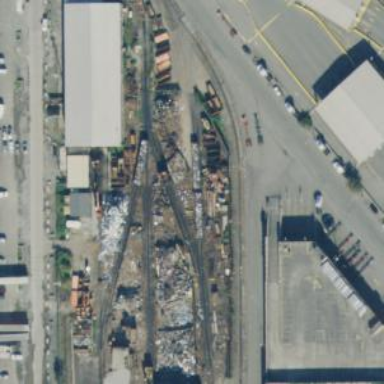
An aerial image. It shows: Railway yard in service.